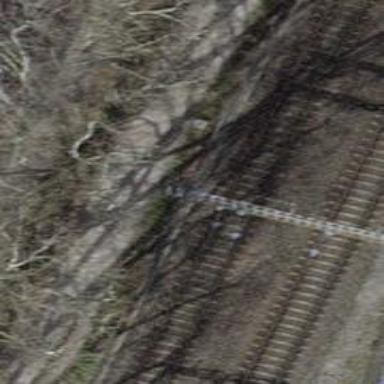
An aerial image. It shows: Catenary mast for power lines.